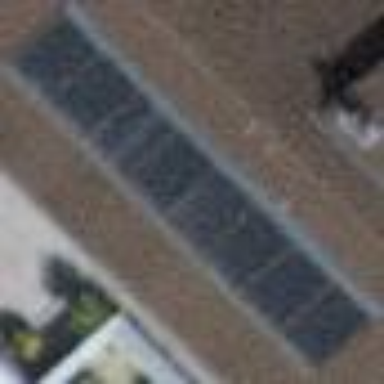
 consisting of solar photovoltaic panels."